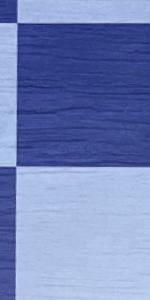
Label: Empty